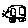
Label: car